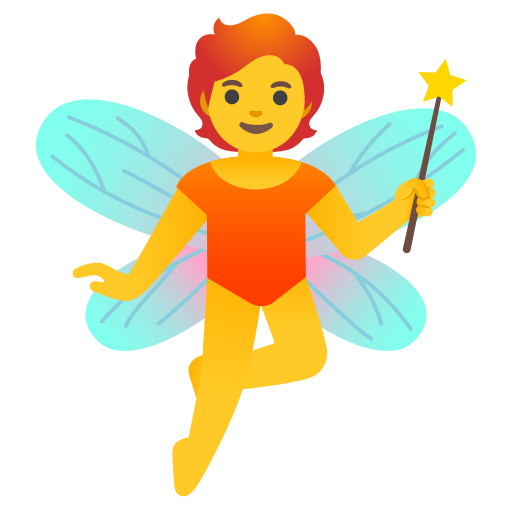
Emoji: 🧚